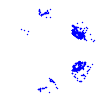
Particle: pion